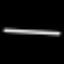
Label: line